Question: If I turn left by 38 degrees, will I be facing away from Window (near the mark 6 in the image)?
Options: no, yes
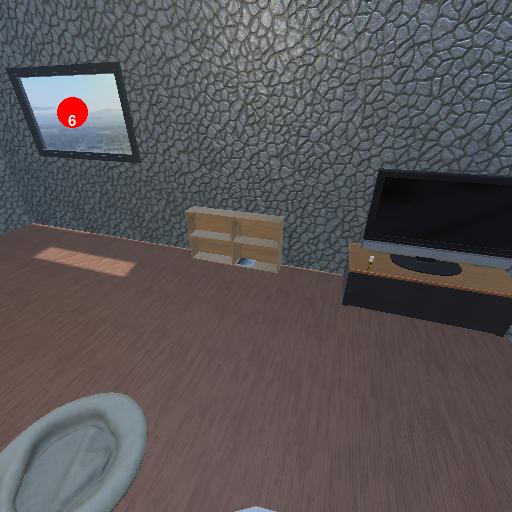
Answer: no